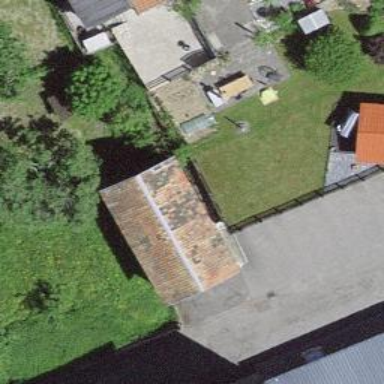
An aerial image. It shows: Garage building.